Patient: sex M, age 61
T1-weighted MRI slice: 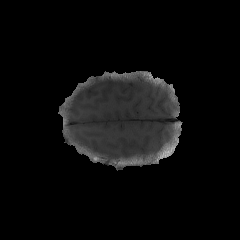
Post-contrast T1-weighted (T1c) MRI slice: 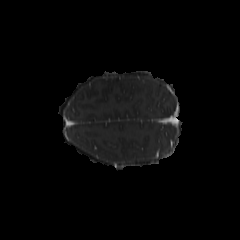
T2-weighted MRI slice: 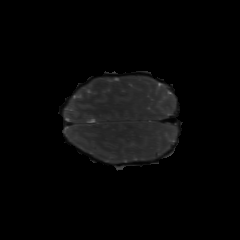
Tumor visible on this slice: no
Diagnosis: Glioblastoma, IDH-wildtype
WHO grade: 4